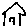
Label: house